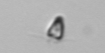
Label: Pyramimonas